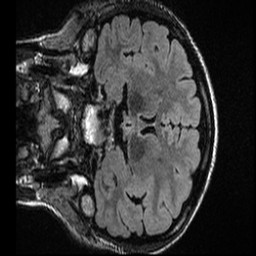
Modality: T1w
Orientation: coronal
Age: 23
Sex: female